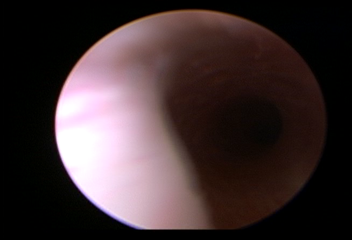
Modality: WLC
Class: Normal mucosa
Bladder cancer association: No